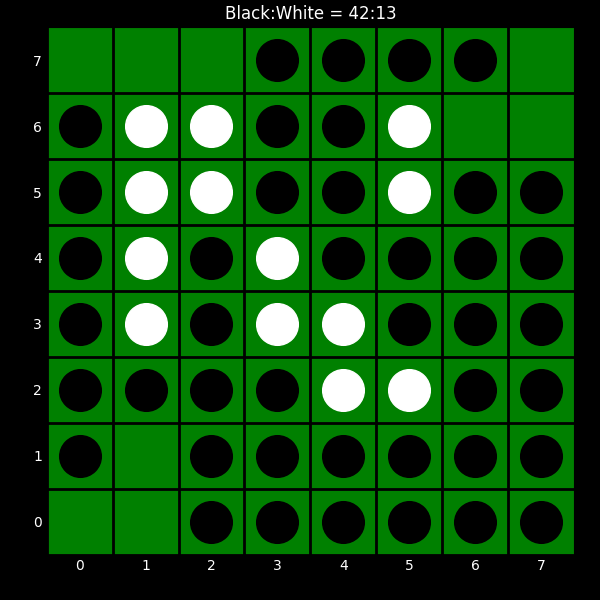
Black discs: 42
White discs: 13